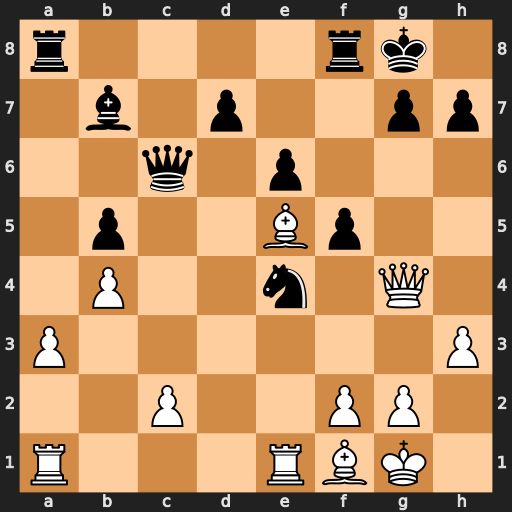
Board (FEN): r4rk1/1b1p2pp/2q1p3/1p2Bp2/1P2n1Q1/P6P/2P2PP1/R3RBK1
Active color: w
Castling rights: -
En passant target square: -
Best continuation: Qxg7#